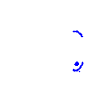
Particle: proton